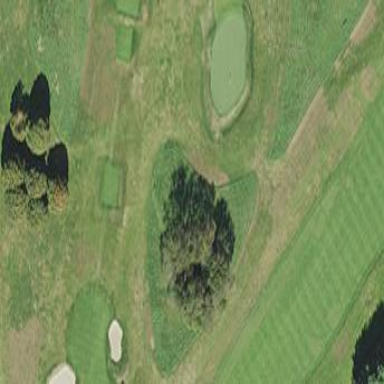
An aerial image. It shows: Golf rough area.